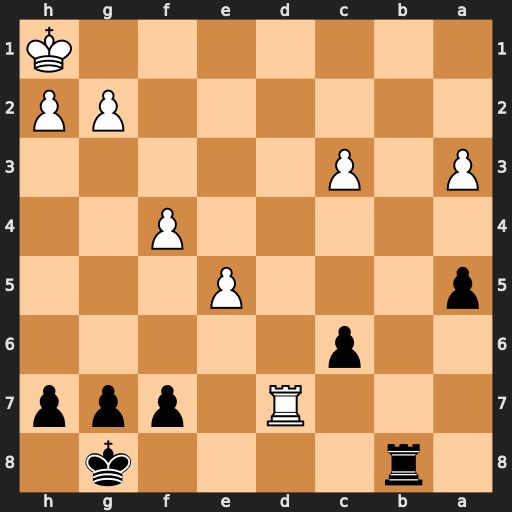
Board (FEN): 1r4k1/3R1ppp/2p5/p3P3/5P2/P1P5/6PP/7K
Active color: b
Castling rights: -
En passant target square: -
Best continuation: Rb1+ Rd1 Rxd1#